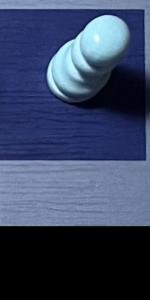
Label: Empty